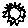
Label: sun